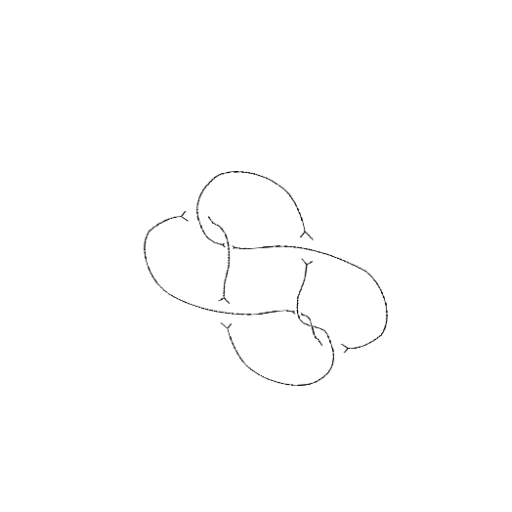
Crossing number: 7